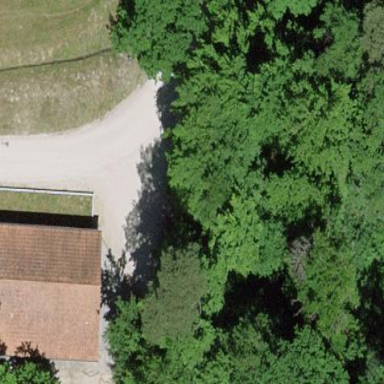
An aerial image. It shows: Parking area.